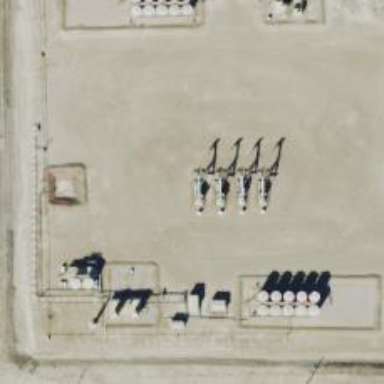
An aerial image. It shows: Petroleum well that is man-made.